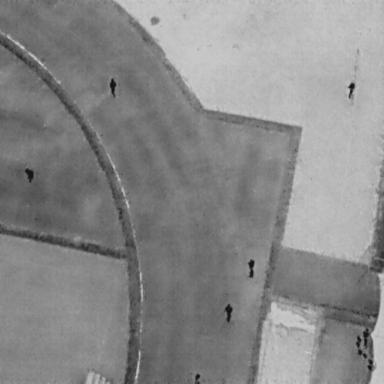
There is a DontCare in the infrared image.